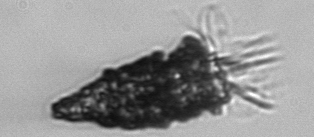
Label: Tintinnopsis